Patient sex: M
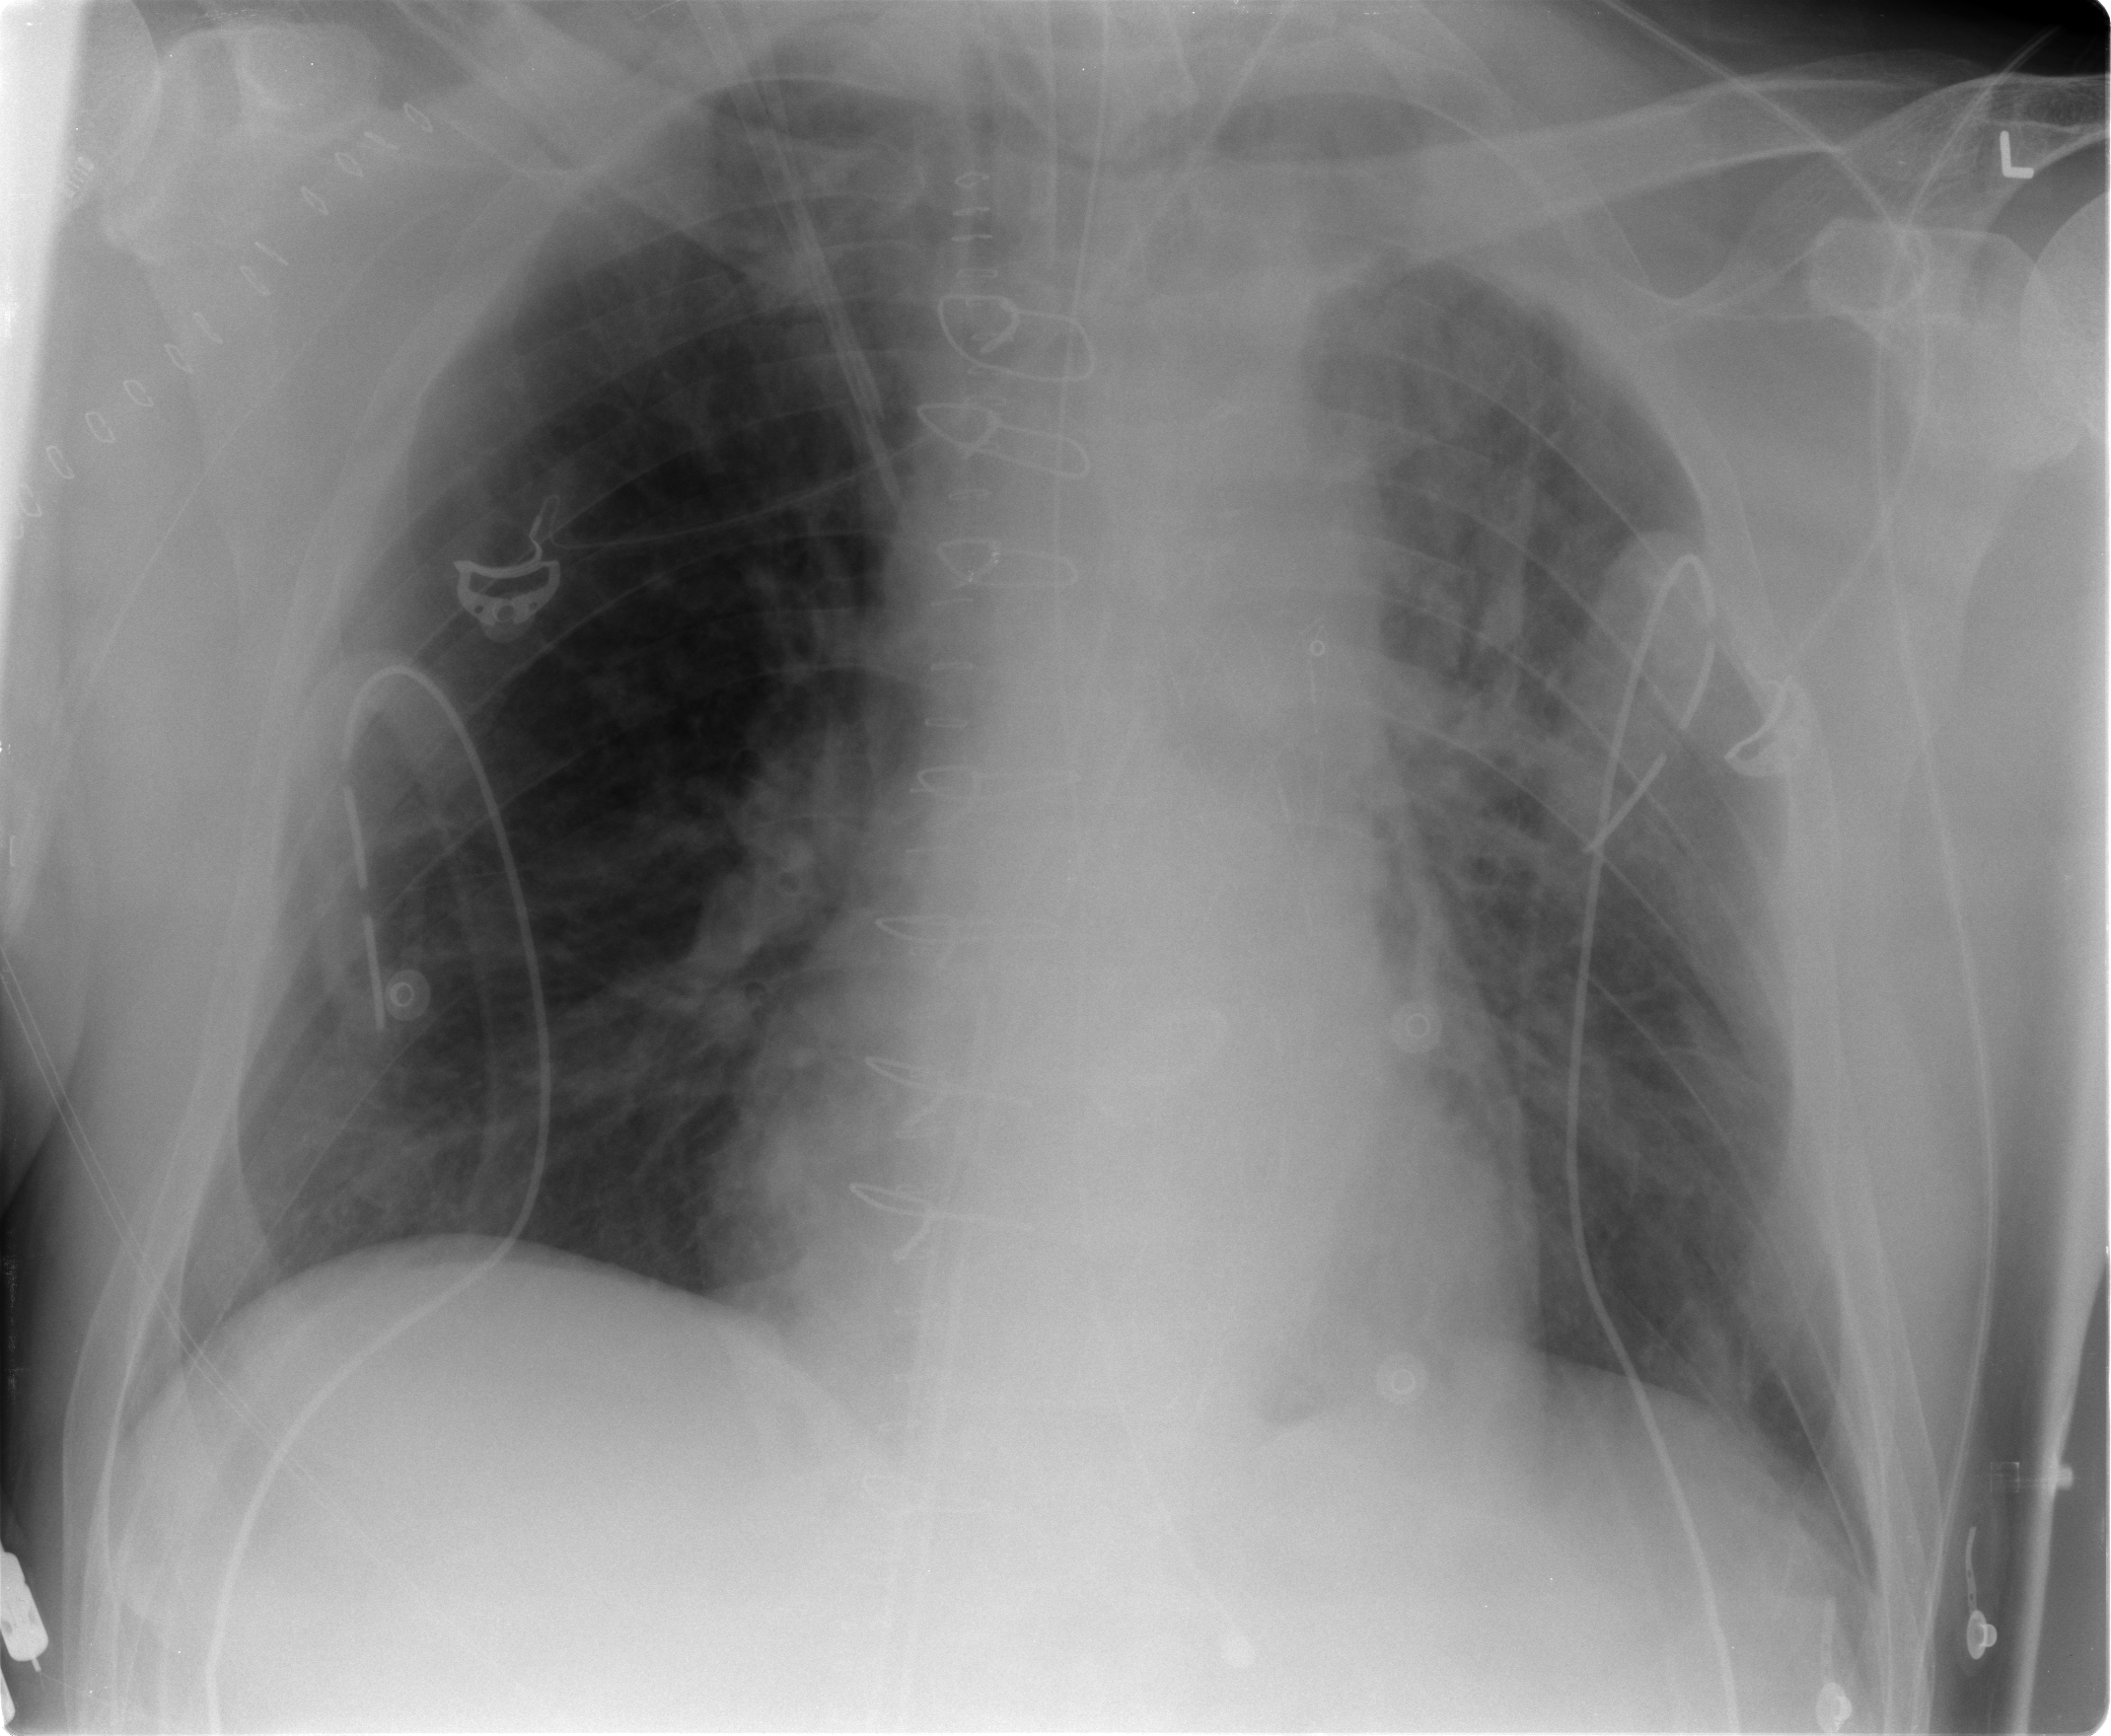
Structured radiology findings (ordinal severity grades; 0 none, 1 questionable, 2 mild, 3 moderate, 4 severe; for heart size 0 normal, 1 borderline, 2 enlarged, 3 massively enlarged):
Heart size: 0
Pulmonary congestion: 2
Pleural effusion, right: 0
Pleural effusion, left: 0
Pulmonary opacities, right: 0
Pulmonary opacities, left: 3
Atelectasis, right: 0
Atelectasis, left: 2